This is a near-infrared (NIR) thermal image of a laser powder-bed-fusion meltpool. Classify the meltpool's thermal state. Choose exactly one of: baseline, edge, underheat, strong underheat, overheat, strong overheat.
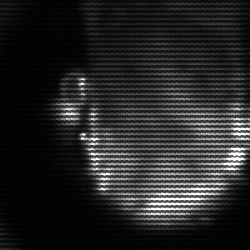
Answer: baseline